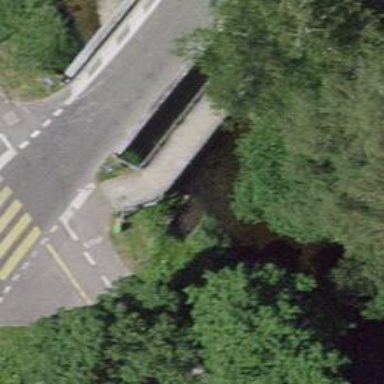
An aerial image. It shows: Sidewalk bridge over footway road.